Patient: sex F, age 31
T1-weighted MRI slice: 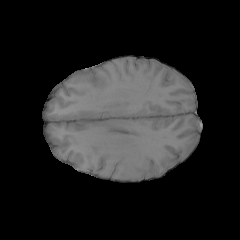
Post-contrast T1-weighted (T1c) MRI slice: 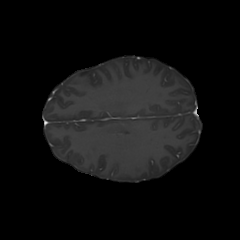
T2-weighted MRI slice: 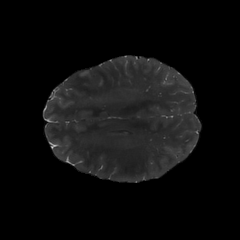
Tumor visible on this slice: yes
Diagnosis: Astrocytoma, IDH-mutant
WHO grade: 2